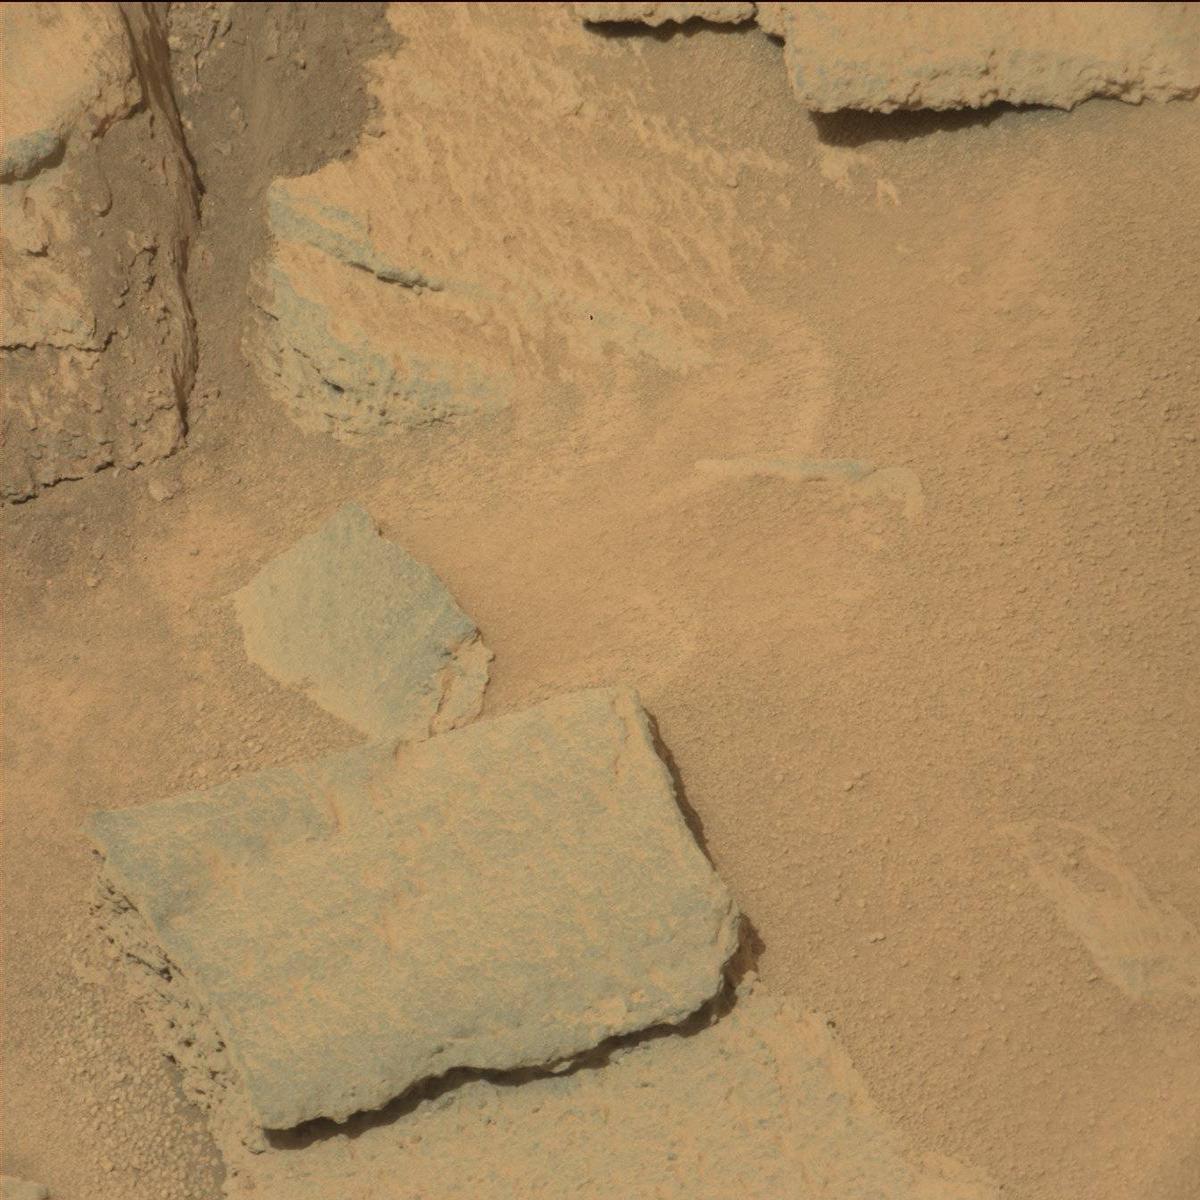
Terrain classes present: Bedrock, Sand / Soil